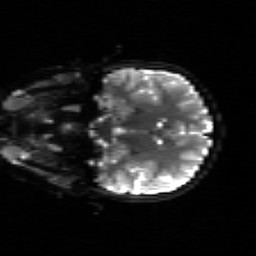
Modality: sbref
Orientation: coronal
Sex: female
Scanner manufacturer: siemens
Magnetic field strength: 3 T
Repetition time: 5 s
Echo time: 0.071 s